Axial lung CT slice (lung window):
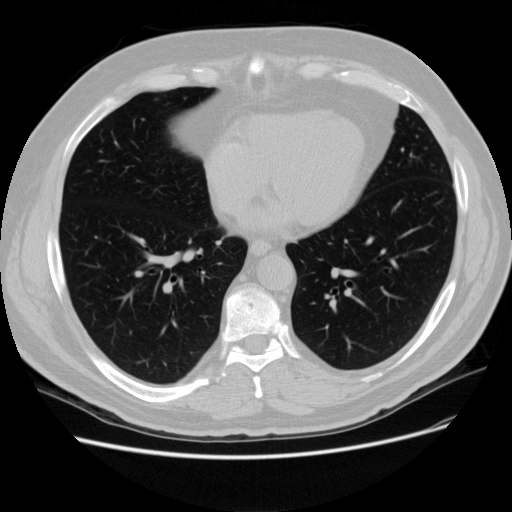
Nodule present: no